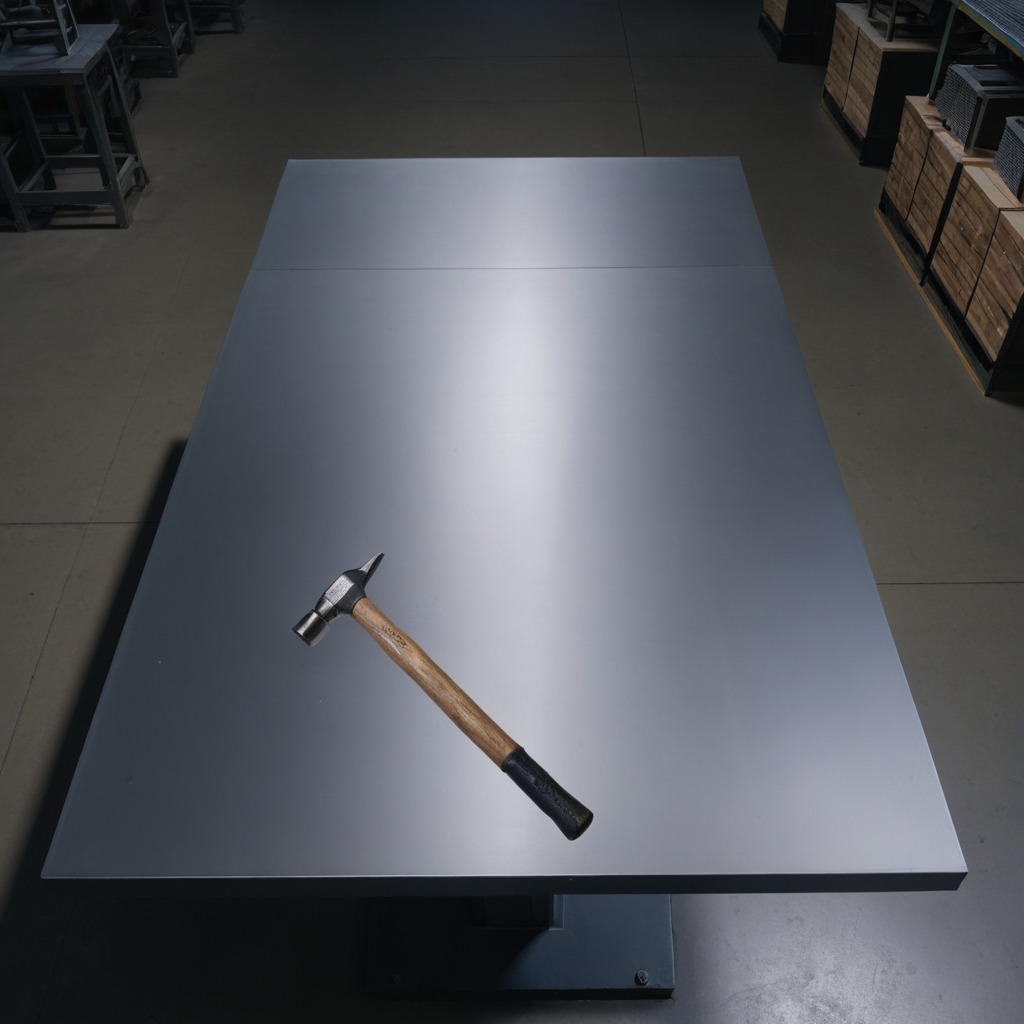
A hammer lies on the tabletop.